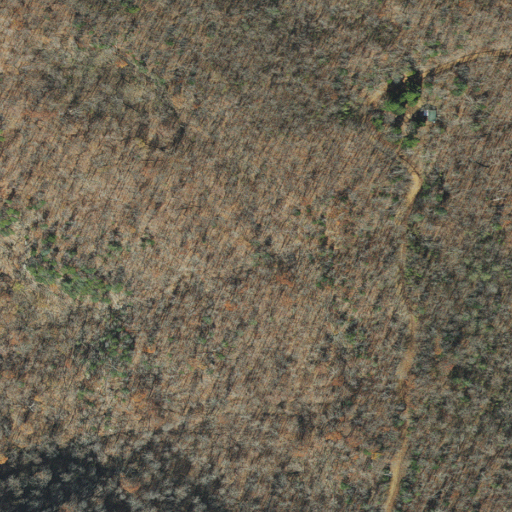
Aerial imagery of bench in Arkansas named Taylor Bench containing deciduous forest and open development